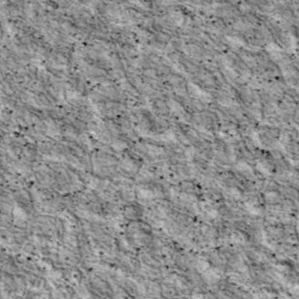
Label: non_frost